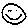
Label: smiley face